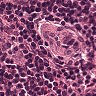
Metastatic tissue present: no